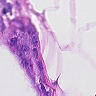
Metastatic tissue present: yes